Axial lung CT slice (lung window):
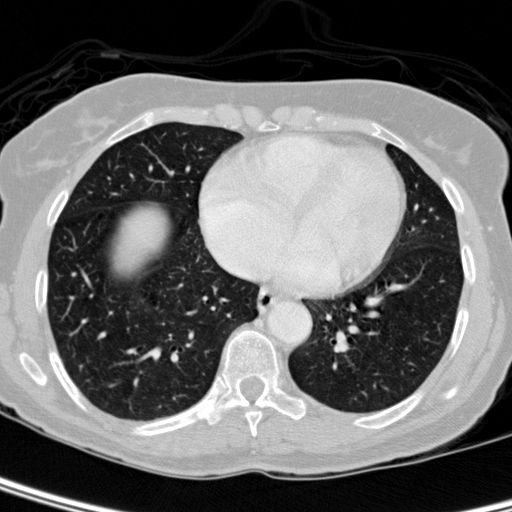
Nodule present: no